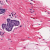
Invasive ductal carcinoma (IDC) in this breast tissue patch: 0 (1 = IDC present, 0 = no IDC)